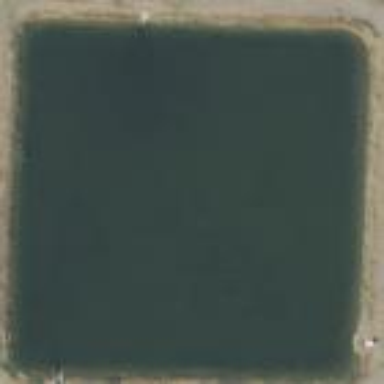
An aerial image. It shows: Reservoir.